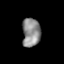
Tissue: lung
Cell type: Endothelial cells
Senescence score: 0.5897
Nuclear area (px): 511
Mean DAPI intensity: 139.808